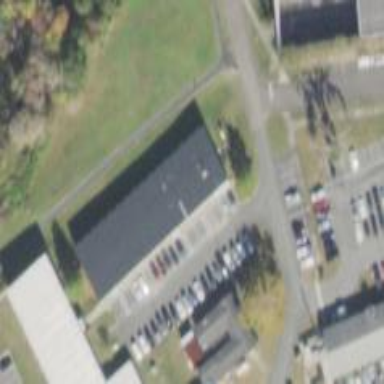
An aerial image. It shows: University building with black roof.